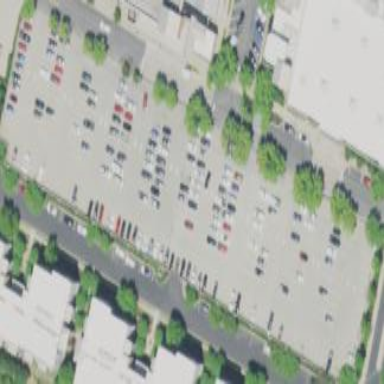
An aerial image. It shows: Parking area with parking building nearby.